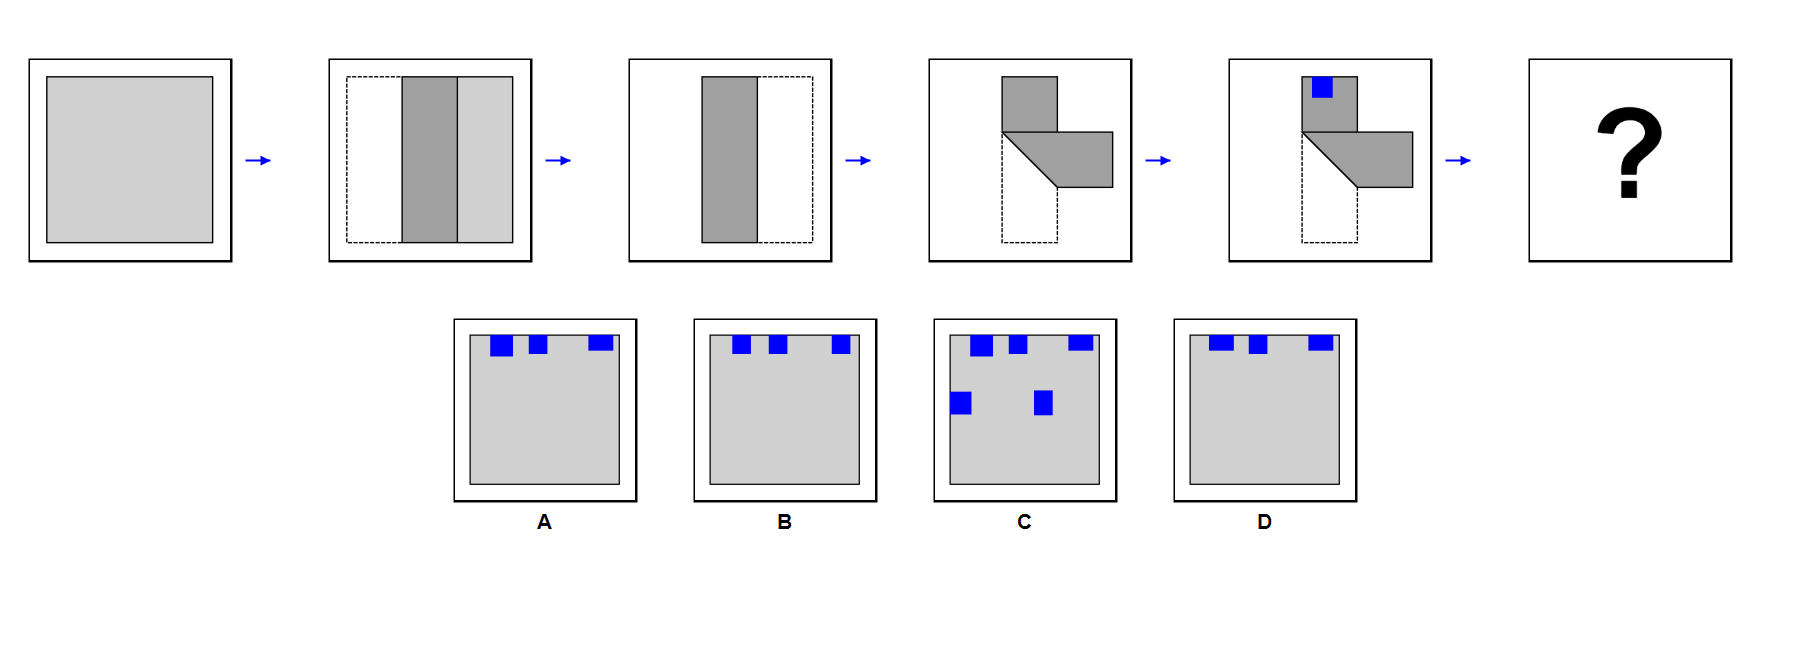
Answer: B